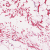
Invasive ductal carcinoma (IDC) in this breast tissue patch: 0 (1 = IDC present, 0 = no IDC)